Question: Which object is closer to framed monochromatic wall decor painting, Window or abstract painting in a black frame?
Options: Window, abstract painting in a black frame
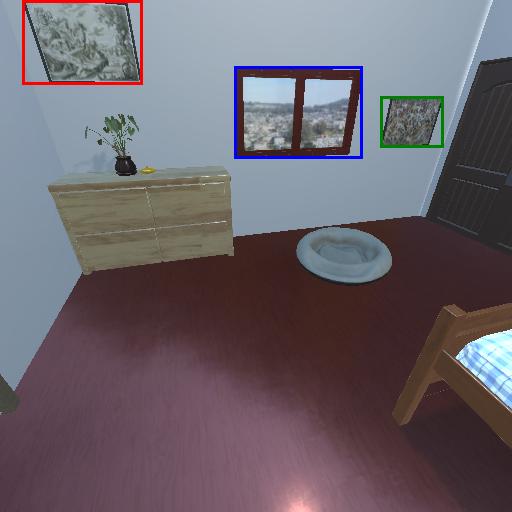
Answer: Window